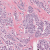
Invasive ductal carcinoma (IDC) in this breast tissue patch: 1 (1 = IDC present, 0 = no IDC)